Field crop: maize
Growth stage: 2
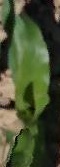
Species: maize